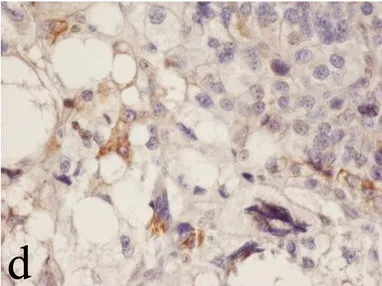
Histological analysis of the proximal tibial lesion shows primary pleomorphic liposarcoma of bone. And UCP1.
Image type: pathology (immunostaining)